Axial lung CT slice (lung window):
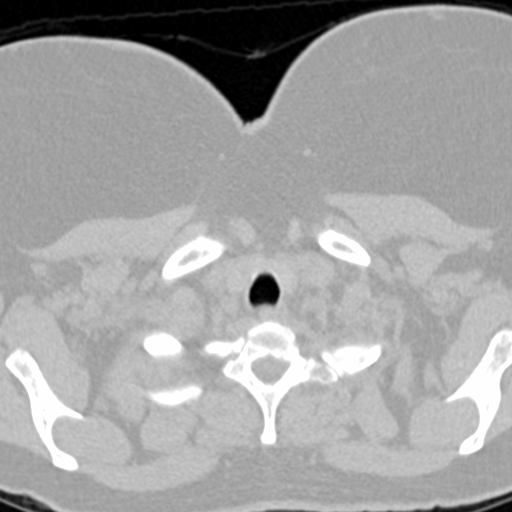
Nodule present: no